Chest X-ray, AP view. Patient: 46 years old, sex M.
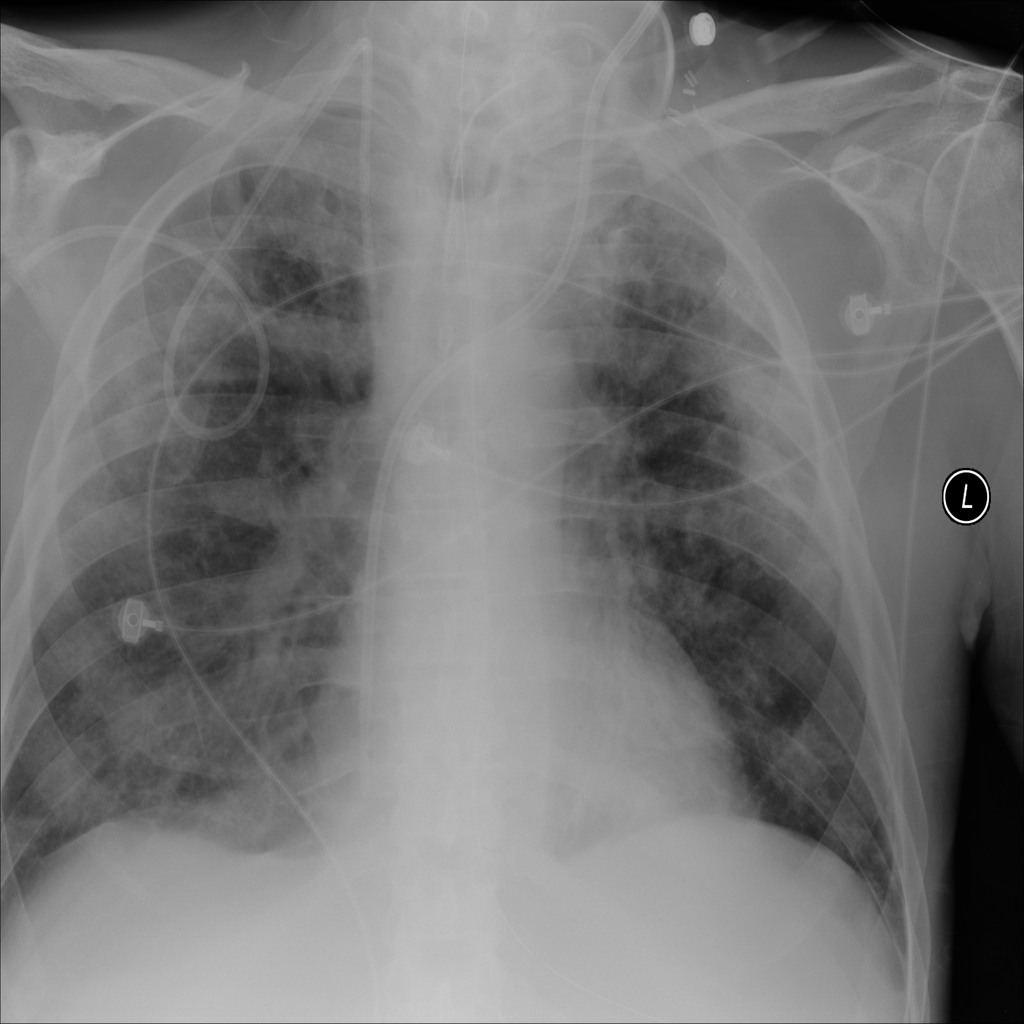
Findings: Infiltration